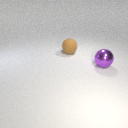
large purple metal sphere in front of large brown rubber sphere